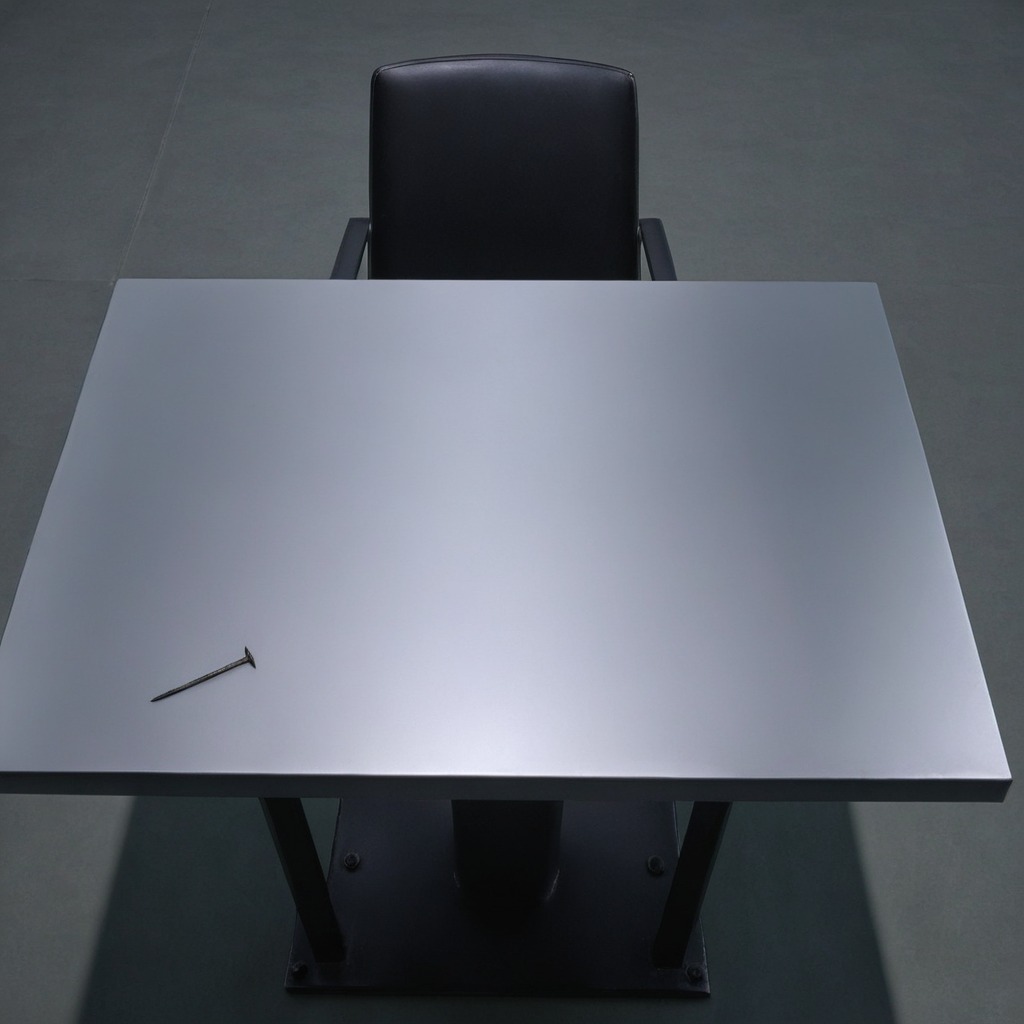
A nail is lying on the tabletop.